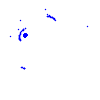
Particle: kaon